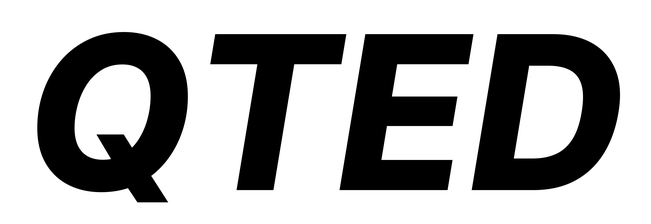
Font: Inter-Italic_ExtraBold_Italic